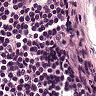
Metastatic tissue present: no